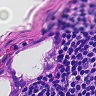
Metastatic tissue present: yes